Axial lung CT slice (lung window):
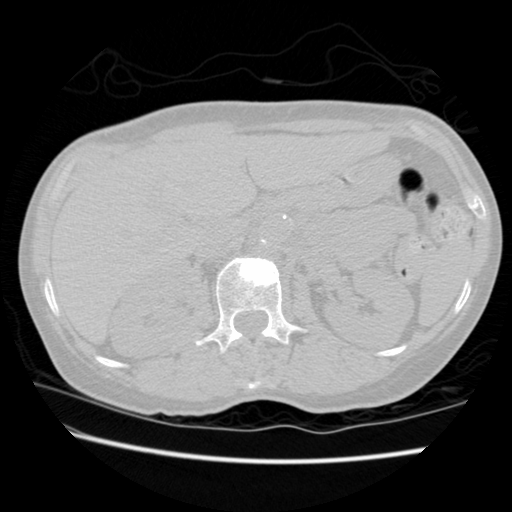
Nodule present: no